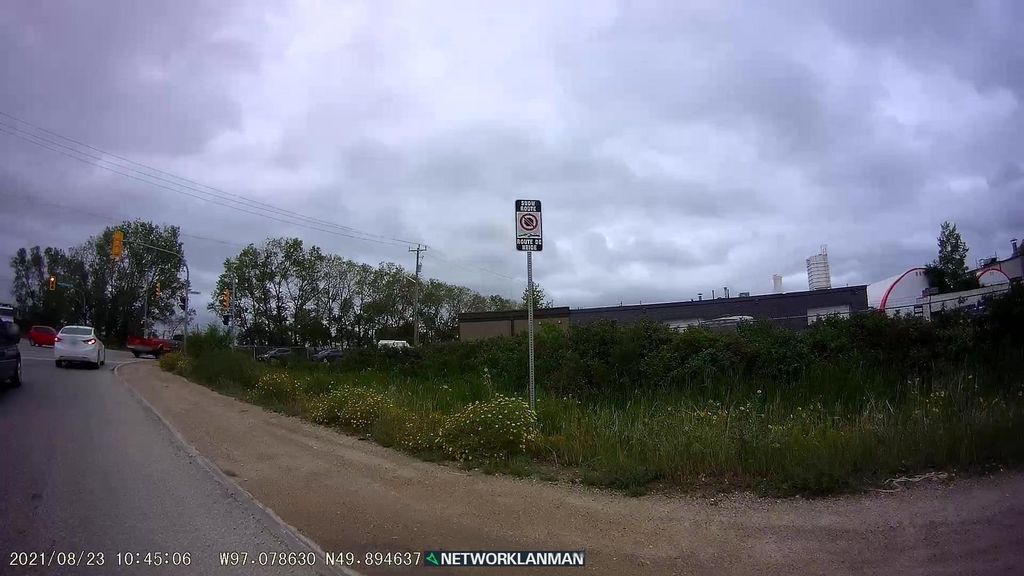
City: winnipeg